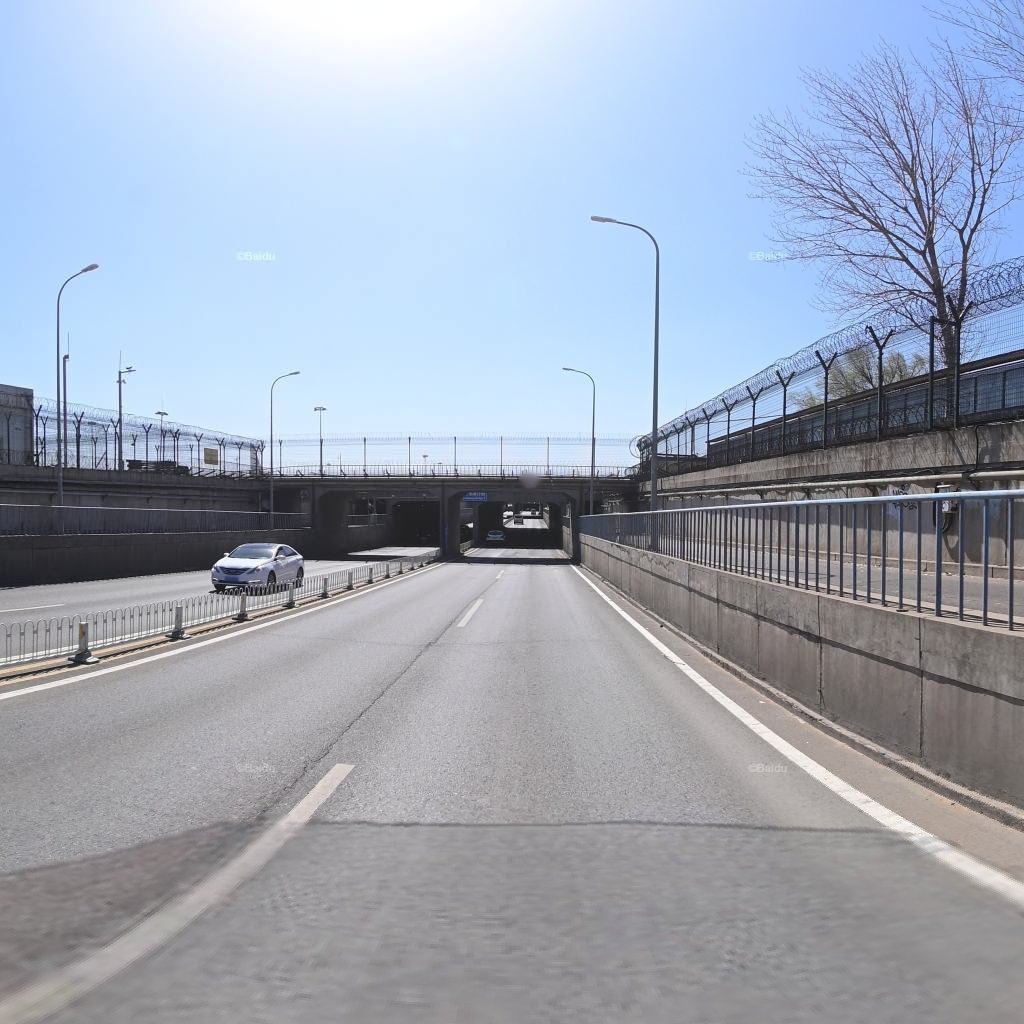
Region: Chaoyang
Road damage annotations: transverse crack, longitudinal crack, transverse crack